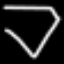
Label: diamond